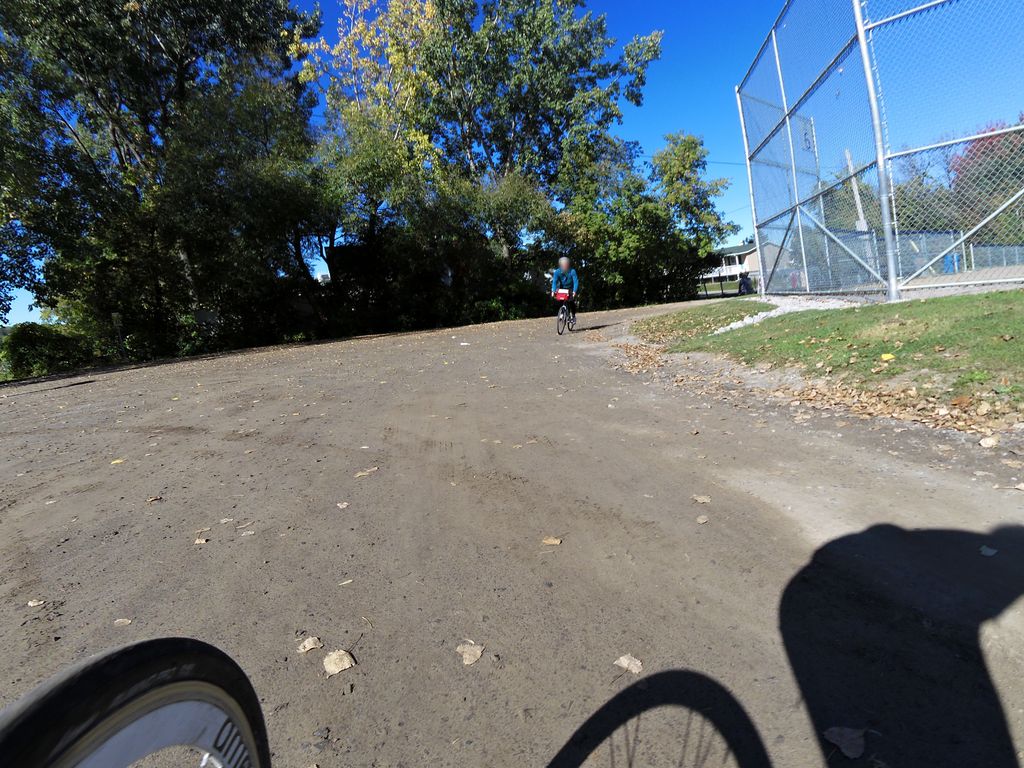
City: ottawa-gatineau